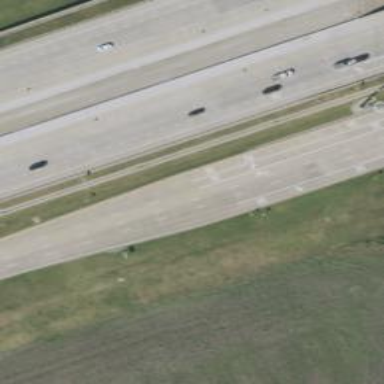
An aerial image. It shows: Secondary link road.